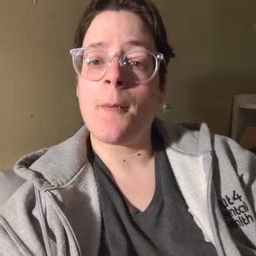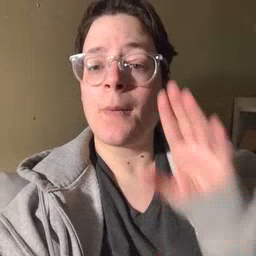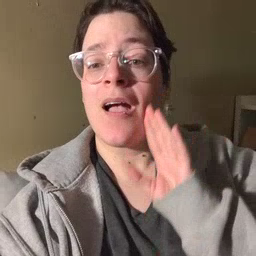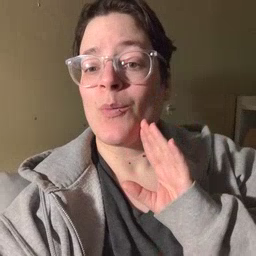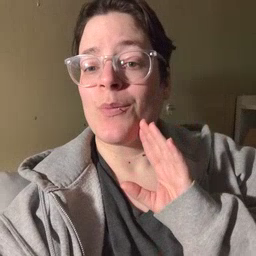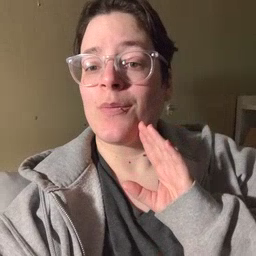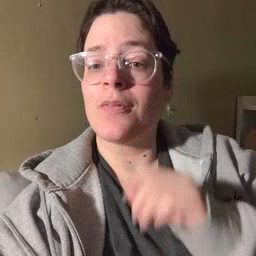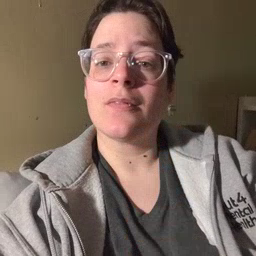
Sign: brown